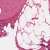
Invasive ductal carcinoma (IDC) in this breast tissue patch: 0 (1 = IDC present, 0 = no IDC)